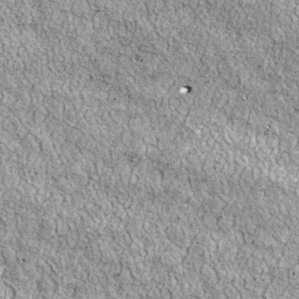
Label: non_frost